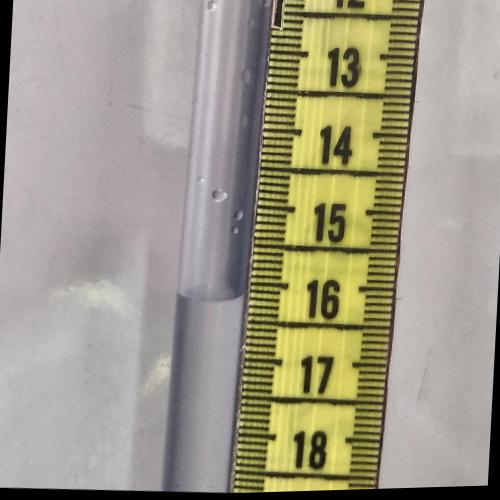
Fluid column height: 16.2 cm